Question: Order entry form is created from fields defined in database.
Every field contains text caption and input element.
input element is input type=text, checkbox or select element.
If can be also jquery ui autocomplete or datepicker containing dropdown button in right side.
JQuery UI is used.
In output input elements are not aligned. It looks messy:

How to improve readability of this layout?
How to align left sides of input elements vertically so that they start at same column ?
if browser window is resized, new column should appear or removed automatically.
Maybe there is some magic css or jquery ui feature which allows this?
Also it may be possible to make all field widths the same. Minimum width of each input element
is defined in database. Rendered width can be somewhat bigger. For captions, it is possible to make two pass rendering: in first pass find maximum number of characters in caption and calclulate width for every caption.
html used is:
'''
<form id='_form' class='form-fields'>
<div class='form-field'>
<label class='form-label' for='Klient0_nimi'><u>Customer</u></label>
<span id='span_Klient0_nimi'><input id='Klient0_nimi' name='Klient0_nimi' style='width:100px' class='ui-widget-content ui-corner-all' maxlength='80' lookup='Klient' value='Brad Abrams' ></input>
<button type='button' class='form-combobutton' tabindex=-1 ></button>
</span>
</div>
<div class='form-field'>
<label class='form-label' for='Tasudok'>Number</label>
<input class='ui-widget-content ui-corner-all' id='Tasudok' name='Tasudok' value='798' style='width:100px' maxlength='25' />
</div>
<div class='form-field'>
<label class='form-label' for='Kuupaev'>Date</label>
<input maxlength=10 size=10 class='ui-widget-content ui-corner-all' id='Kuupaev' name='Kuupaev' value='1/26/2012' />
</div>
<div class='form-field'>
<label class='form-label' for='Maksetin1_tingimus'><u >Condition</u></label>
<span><select id='Maksetin1_tingimus' name='Maksetin1_tingimus' class='ui-widget-content ui-corner-all' style='width:100px'
lookup='Maksetin' value='10' >
<option value=''></option>
<option value='10'>10 days</option>
</select>
</span>
</div>
<div class='form-field'>
<label class='form-label' for='Eimuuda'>No change</label>
<input type='hidden' value='false' name='Eimuuda' />
<input type='checkbox' id='Eimuuda' name='Eimuuda'/>
</div>
<div class='form-field'>
<label class='form-label' for='Doksumma'>Total</label><input style='text-align:right' id='Doksumma' name='Doksumma' disabled='disabled' class='jqgrid-readonlycolumn' readonly='readonly' tabindex='-1' value='0.00' style='width:100px' maxlength='0' />
</div>
</form>
'''
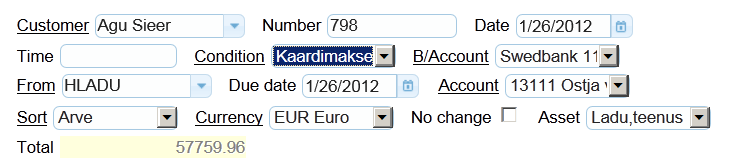
Answer: You could use some column alignment: on the first columns the labels, on the second column the input fields.
Eventually you can use 4 column: labels on 1st and 3rd, input fields on 2nd and 3rd.
Also, use width:100% on input fields. And you may want to consider text-align:right for labels.
The old html table may help you here.
As you have many fields you may want to consider to split the form in sections; like using '<fieldset>' and '<legend>' as explained <URL>
Example:
'''
<!DOCTYPE html>
<html>
<body>
<style type="text/css">
.lbl {
text-align: right;
width: 100px;
white-space: nowrap;
}
.fld {
width: 100%;
}
.frm {
display: inline-block;
}
</style>
</head>
<form>
<fieldset>
<legend>Person</legend>
<div class="frm">
<table>
<tr>
<td class="lbl"><label for="name">Name:</label></td>
<td><input class="fld" id="name" type="text"></td>
</tr>
<tr>
<td class="lbl"><label for="email">Email:</label></td>
<td><input class="fld" id="email" type="text"></td>
</tr>
<tr>
<td class="lbl"><label for="dob">Date of birth:</label></td>
<td><input class="fld" id="dob" type="text"></td>
</tr>
</table>
</div>
<div class="frm">
<table>
<tr>
<td class="lbl"><label for="addr">Address:</label></td>
<td><input class="fld" id="addr" type="text"></td>
</tr>
<tr>
<td class="lbl"><label for="city">City:</label></td>
<td><input class="fld" id="city" type="text"></td>
</tr>
<tr>
<td class="lbl"><label for="ctry">Country:</label></td>
<td><input class="fld" id="ctry" type="text"></td>
</tr>
</table>
</div>
</fieldset>
</form>
</body>
</html>
'''
This would be the results:
when there is enough space horizontally:

when there is not enough space horizontally: